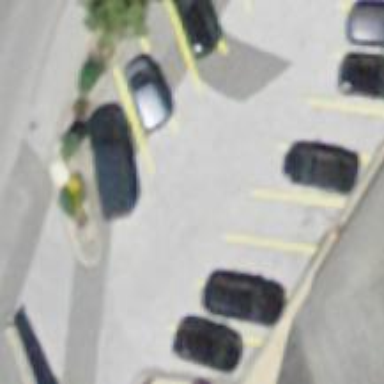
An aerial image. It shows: Parking available on the street side.